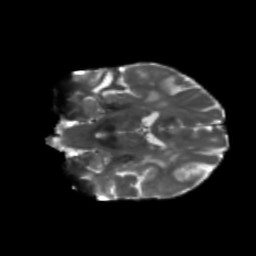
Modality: T2w
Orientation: coronal
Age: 62
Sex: female
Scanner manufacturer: siemens
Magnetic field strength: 3 T
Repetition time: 5.25 s
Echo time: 0.08 s